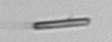
Label: fiber